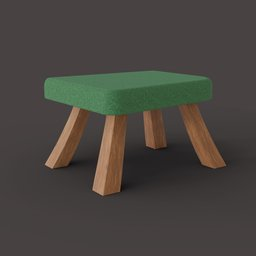
Label: furniture